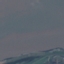
Label: SeaLake